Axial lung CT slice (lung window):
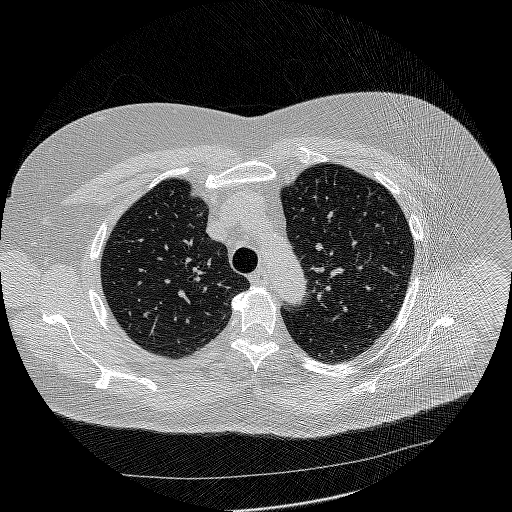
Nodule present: no